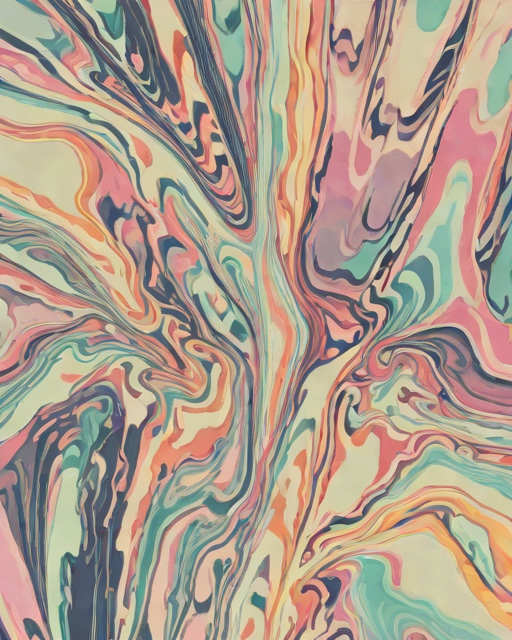
Category: Spring